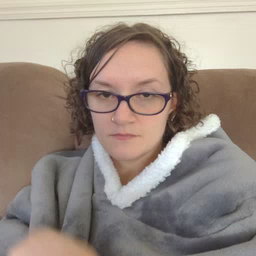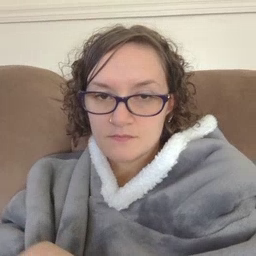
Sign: make